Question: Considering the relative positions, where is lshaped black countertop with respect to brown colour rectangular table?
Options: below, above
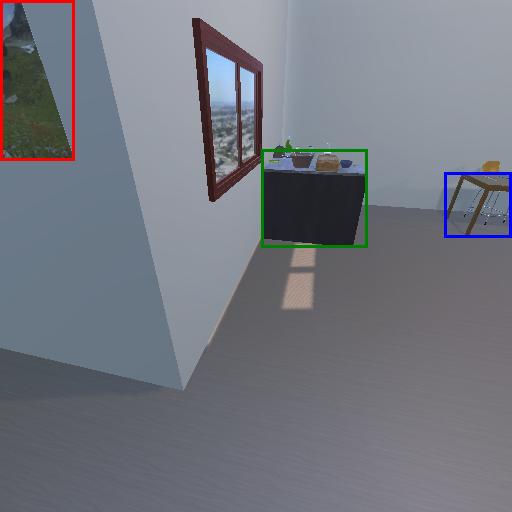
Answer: below